Question: I am trying to create a block of indented text without using block quote. The reason I want to do this is because block quote adds an additional space between the indented block of text and the previous paragraph.

I wan the indented piece of text to be flush up against the the non-indented piece of text.
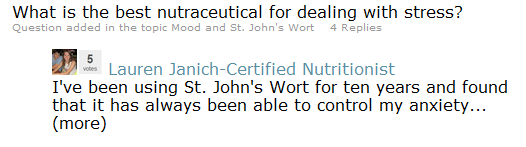
Answer: You can use padding-left and display: block CSS property and then wrap the text to be indented in a span.
E.g.:
'''
<p>
Lorem Ipsum is simply dummy text of the printing and typesetting industry.
Lorem Ipsum has been the industry's standard dummy text ever since the 1500s,
when an unknown printer took a galley of type and scrambled it to make a type specimen book.
<span style="padding-left: 20px; display:block">
It has survived not only five centuries, but also the leap into electronic typesetting, remaining essentially unchanged.
</span>
It was popularised in the 1960s with the release of Letraset sheets containing Lore
</p>
'''